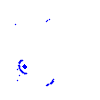
Particle: proton